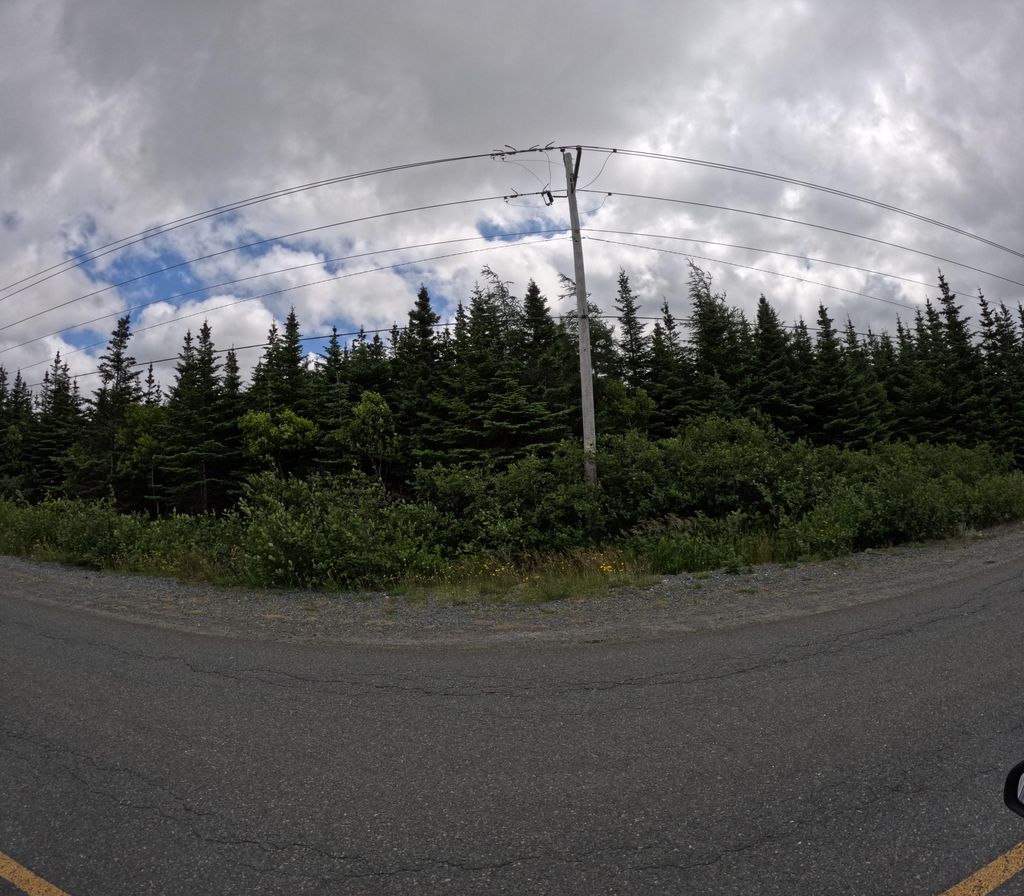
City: st_johns